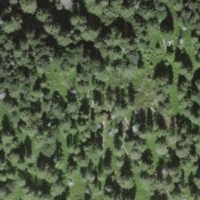
EUNIS habitat code: 43
Species observed at this site:
Vaccinium myrtillus